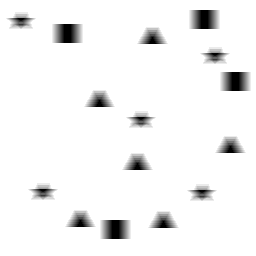
Squares: 4
Triangles: 6
Stars: 5
Total shapes: 15